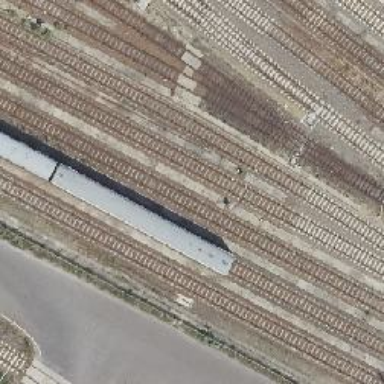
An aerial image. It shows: Railway signal.